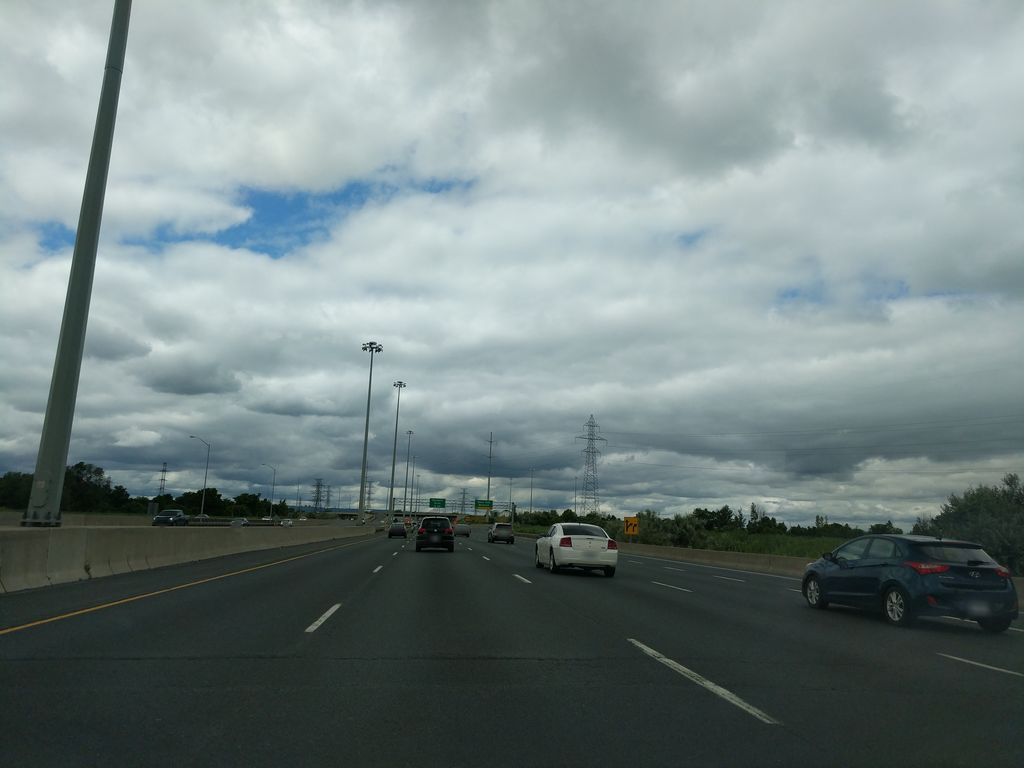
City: hamilton